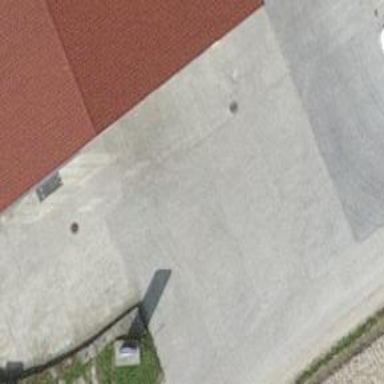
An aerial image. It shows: Car wash facility.